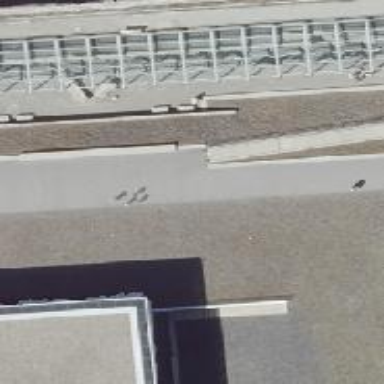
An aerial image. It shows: Footway with concrete surface.